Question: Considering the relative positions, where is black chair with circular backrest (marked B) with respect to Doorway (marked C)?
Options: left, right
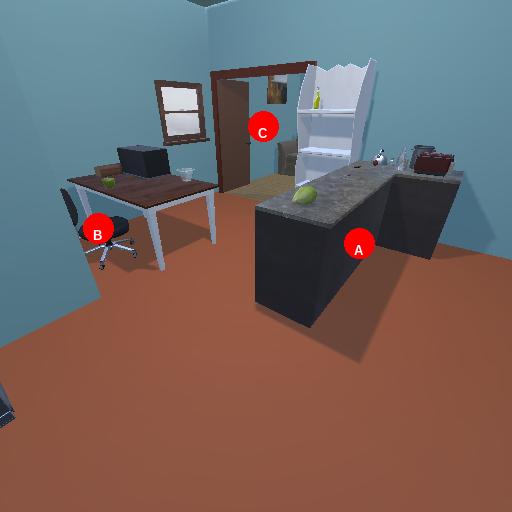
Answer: left